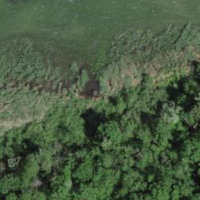
EUNIS habitat code: 41
Species observed at this site:
Corvus corone
Podiceps cristatus
Fulica atra
Anas platyrhynchos
Aythya ferina
Aythya fuligula
Chroicocephalus ridibundus
Phalacrocorax carbo
Luscinia megarhynchos
Cygnus olor
Gallinula chloropus
Mergus merganser
Milvus migrans
Larus argentatus
Oriolus oriolus
Picus viridis
Motacilla alba